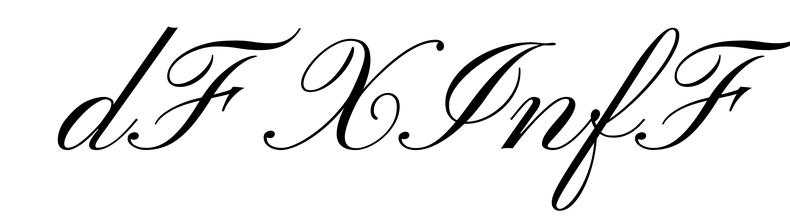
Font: PinyonScript-Regular